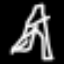
Label: The Eiffel Tower